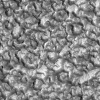
Atmospheric dust classification: not_dusty